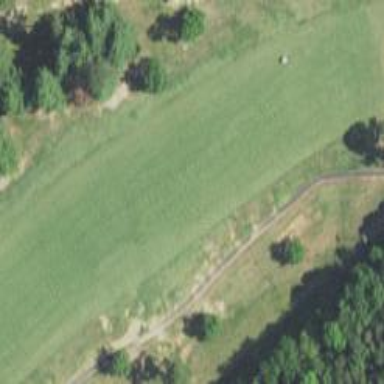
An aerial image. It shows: Scenic golf fairway.